Interaction volume radius: 10 \u00c5
Interaction volume height: 15 \u00c5
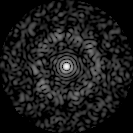
Disorder parameter: 0.8163